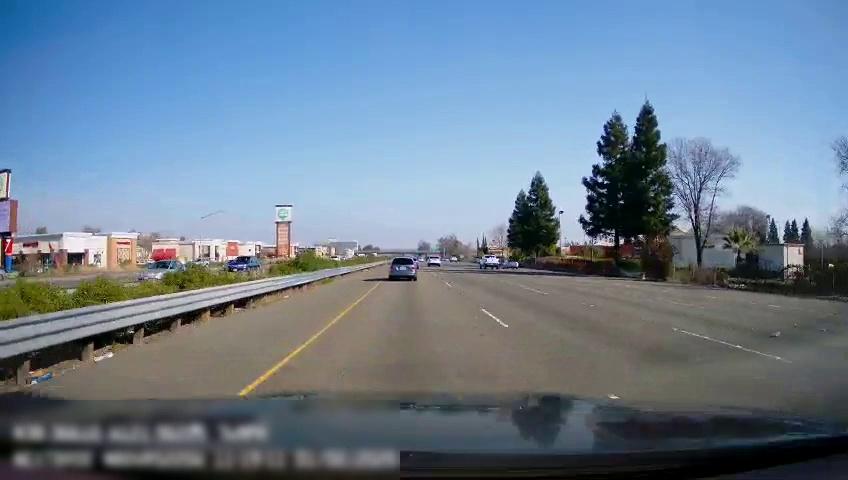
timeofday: Day
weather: Sunny
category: Drivable Space
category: Drivable Space
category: Vehicles | Car
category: Vehicles | Car
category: Vehicles | SUV
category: Vehicles | Car
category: Vehicles | SUV
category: Vehicles | Car
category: Vehicles | Truck
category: Vehicles | Car
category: Vehicles | Car
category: Lanes | Current Lane
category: Lanes | Current Lane
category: Lanes | Alternate Lane
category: Traffic | Lights
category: Traffic | Lights